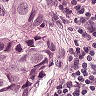
Metastatic tissue present: yes